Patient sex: M
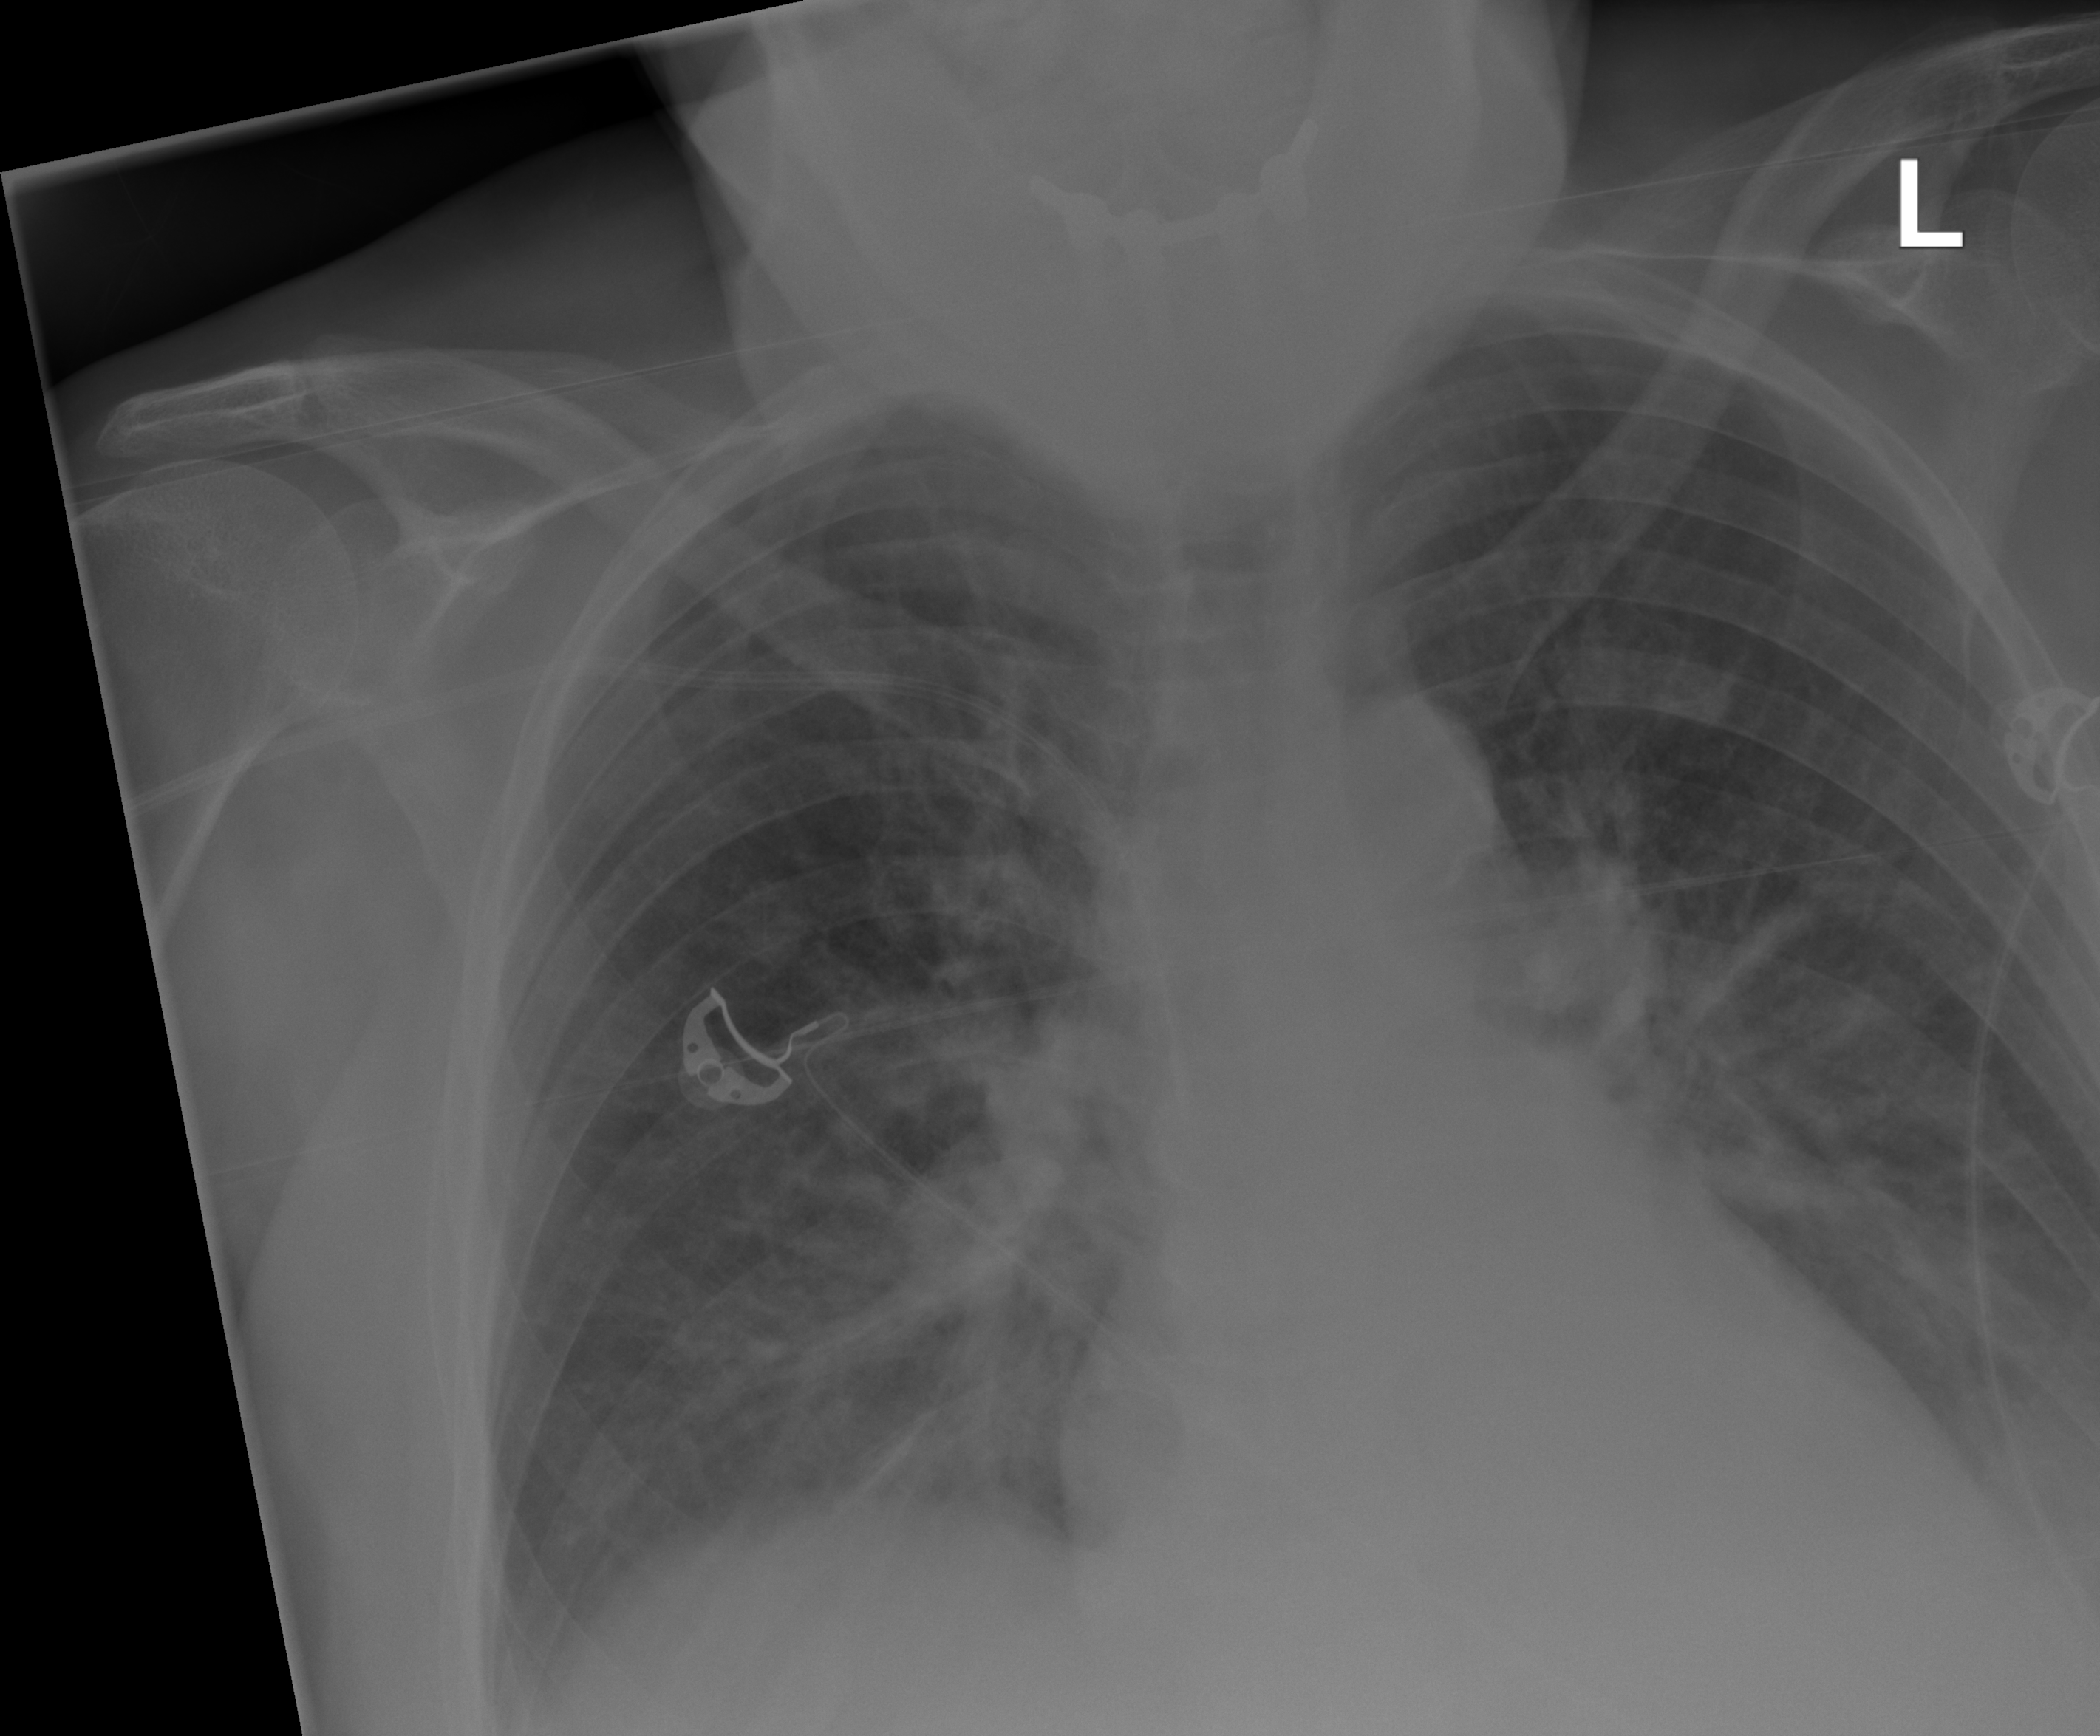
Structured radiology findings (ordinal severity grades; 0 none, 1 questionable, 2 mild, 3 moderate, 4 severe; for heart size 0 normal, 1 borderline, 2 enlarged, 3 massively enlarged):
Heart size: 1
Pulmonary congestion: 2
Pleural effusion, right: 2
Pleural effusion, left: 2
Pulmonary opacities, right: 2
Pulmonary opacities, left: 2
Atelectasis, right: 2
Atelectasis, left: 2